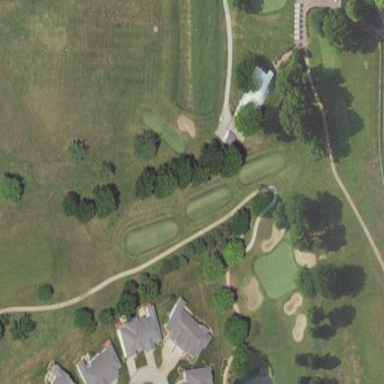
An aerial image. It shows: Rough area on grassy golf course.